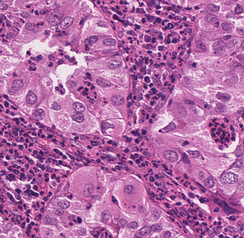
Tumor epithelial tissue: yes
Tumor-associated stroma tissue: yes
Normal tissue: no